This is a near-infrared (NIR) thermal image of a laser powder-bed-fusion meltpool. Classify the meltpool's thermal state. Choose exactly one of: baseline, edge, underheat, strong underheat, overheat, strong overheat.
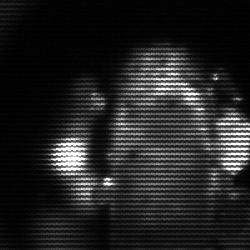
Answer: strong underheat